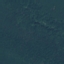
Land use / land cover class: Forest